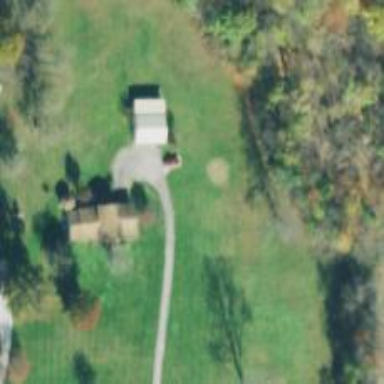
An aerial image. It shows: Driveway.